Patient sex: M
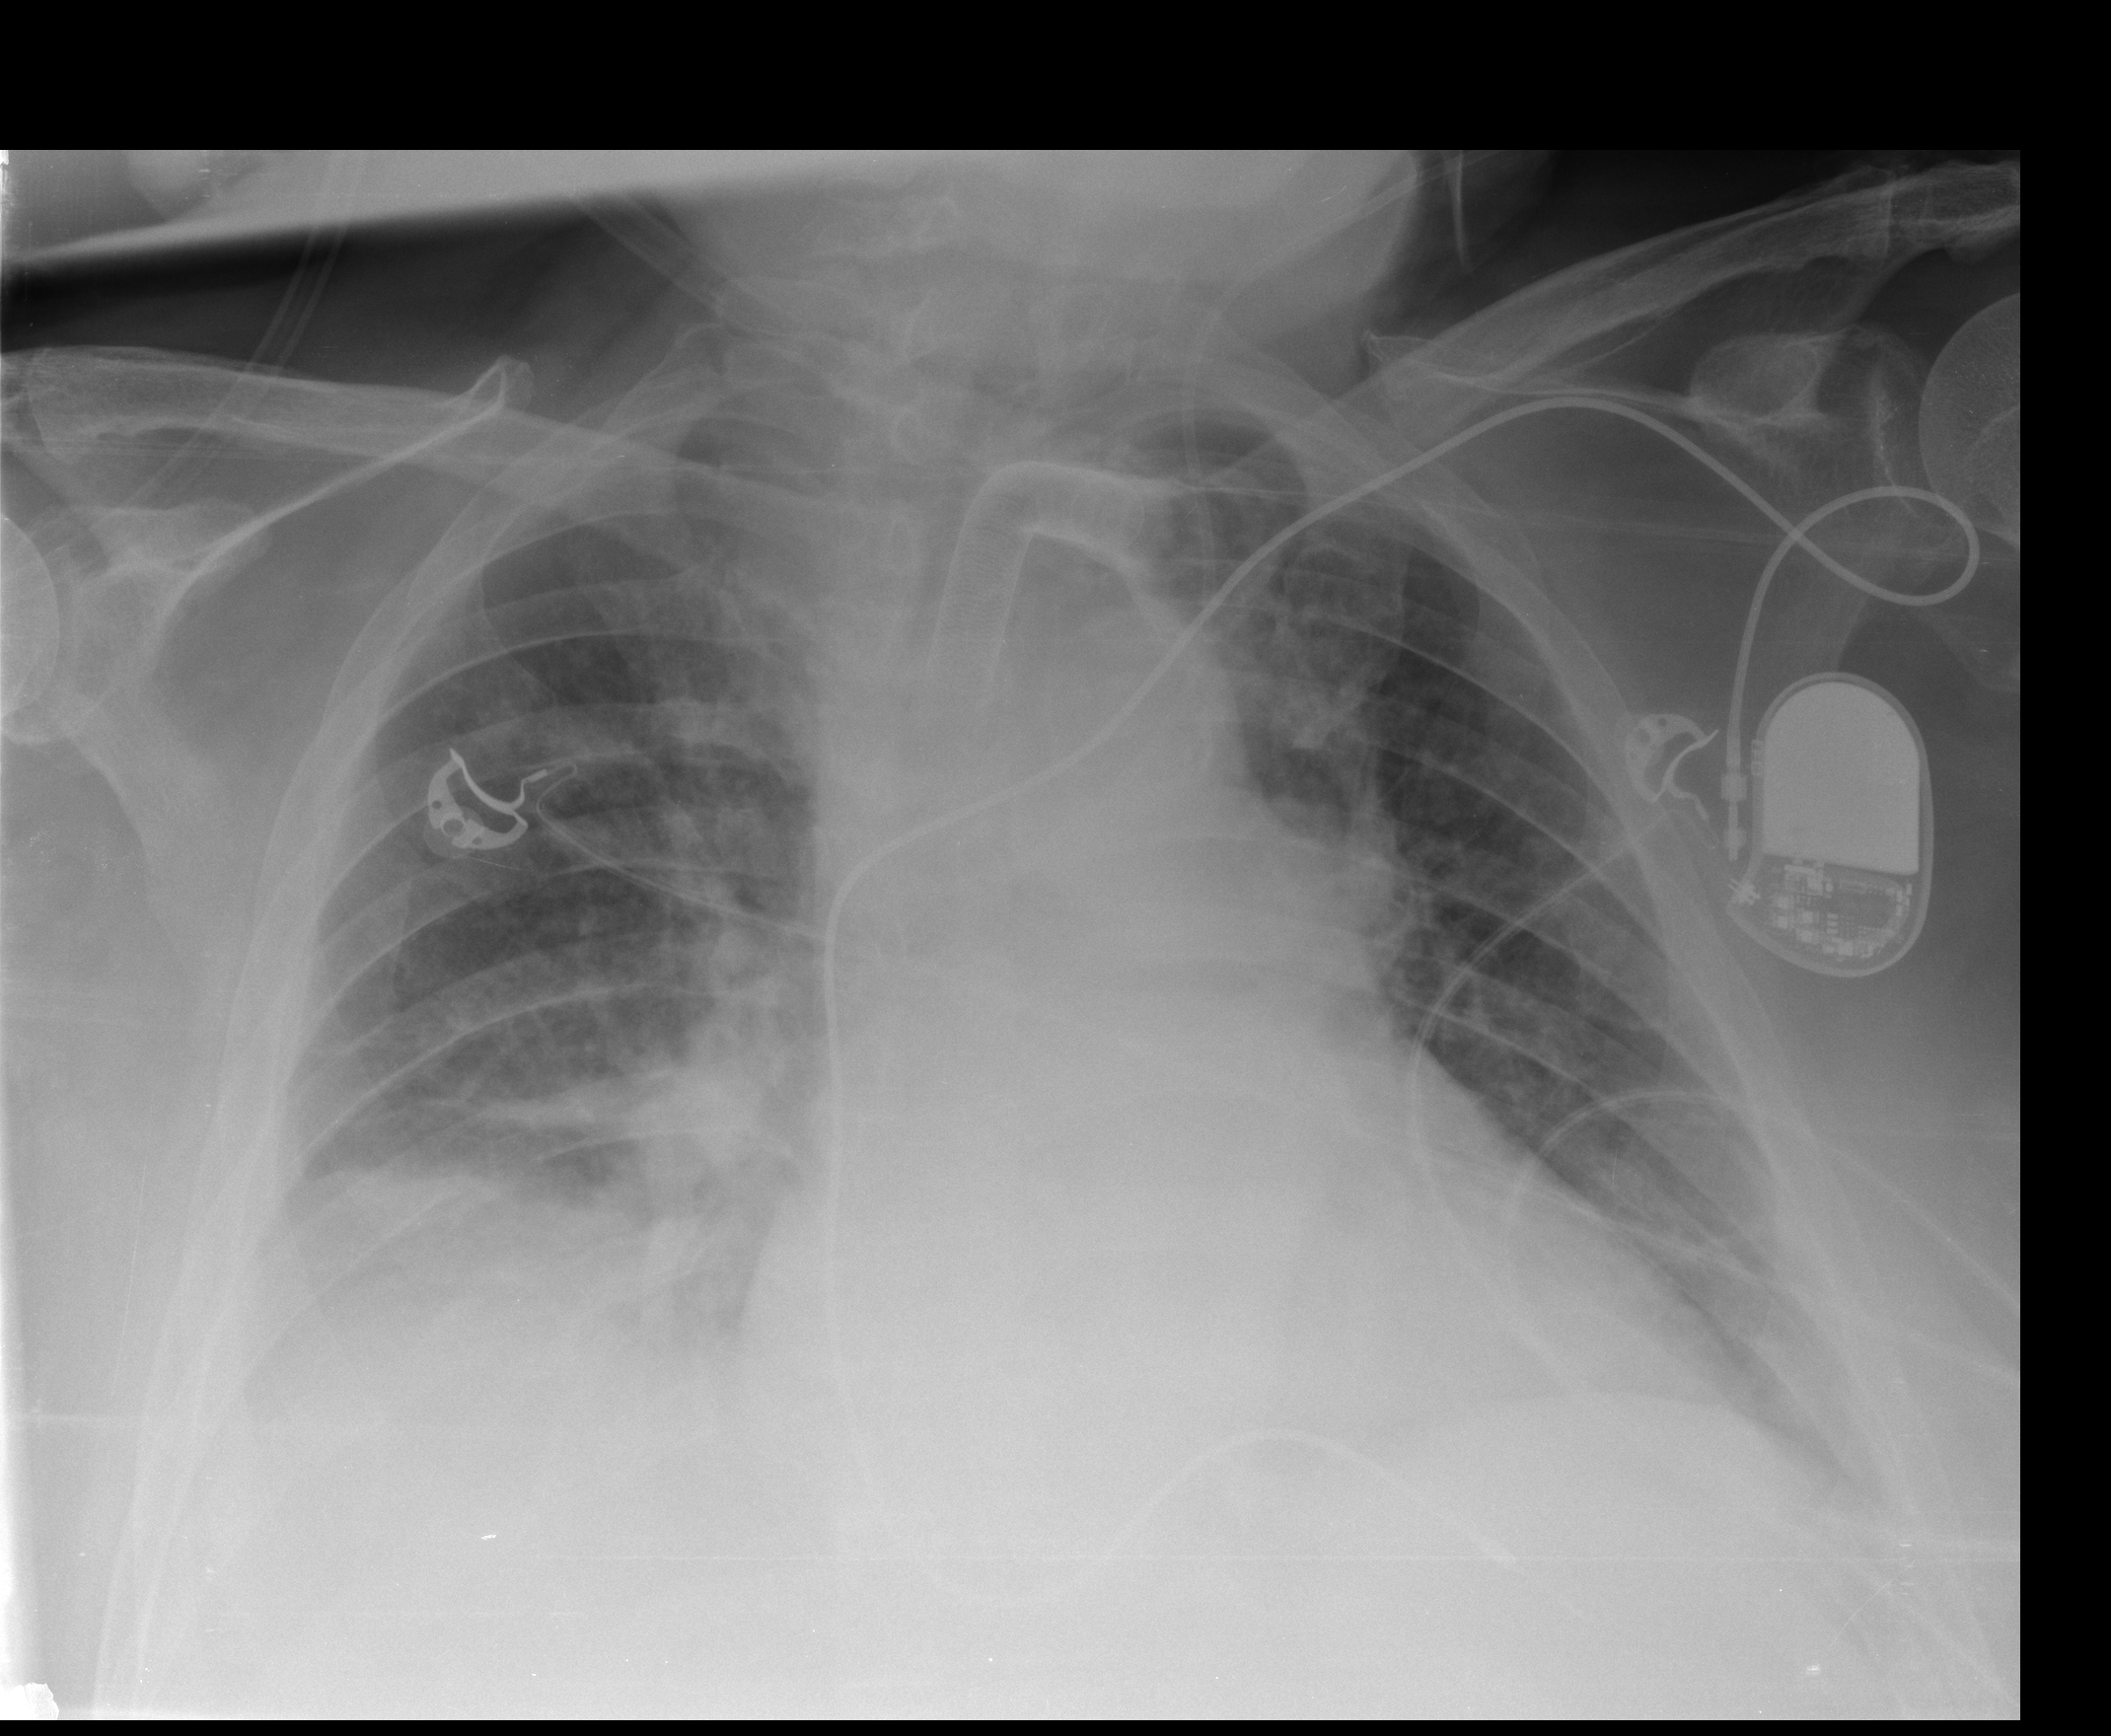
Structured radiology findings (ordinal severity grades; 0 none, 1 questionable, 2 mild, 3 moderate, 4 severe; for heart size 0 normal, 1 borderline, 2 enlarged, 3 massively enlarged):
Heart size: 3
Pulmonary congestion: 2
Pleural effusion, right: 2
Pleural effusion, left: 0
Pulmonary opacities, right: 1
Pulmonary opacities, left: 0
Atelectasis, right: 2
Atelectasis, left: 0